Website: home-depot
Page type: account-selection
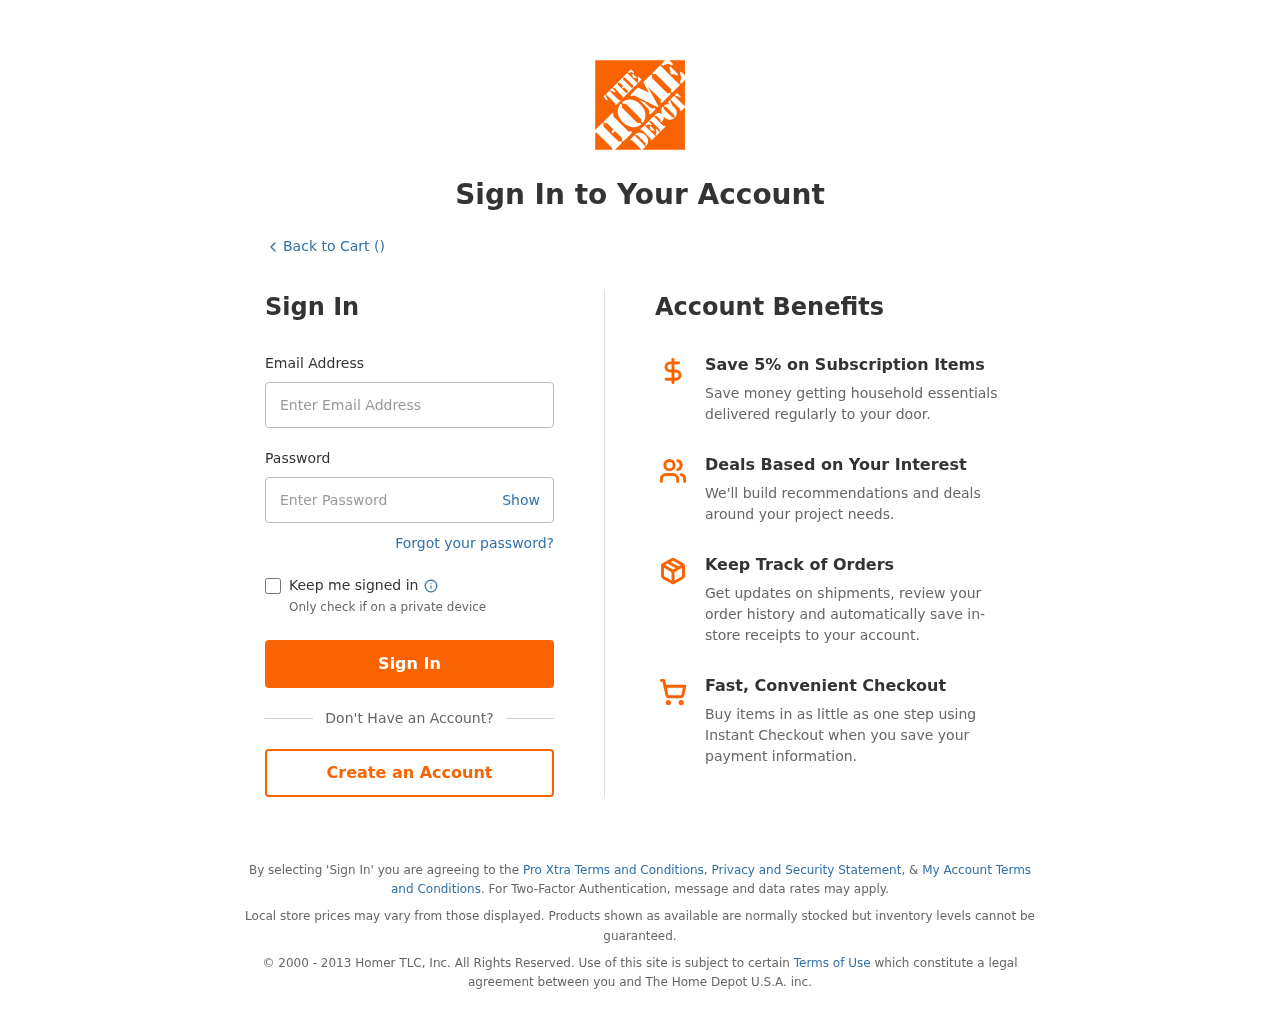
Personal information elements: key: PII_LOGIN_USERNAME
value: steven7852